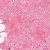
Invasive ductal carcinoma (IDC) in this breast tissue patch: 0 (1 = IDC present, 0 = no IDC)